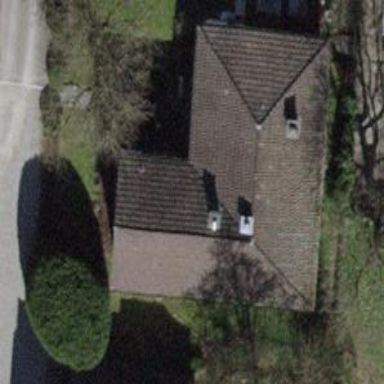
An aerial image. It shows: Building with tiled roof.